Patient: sex M, age 60
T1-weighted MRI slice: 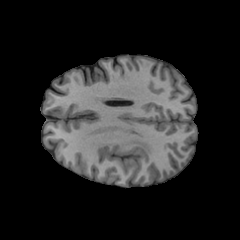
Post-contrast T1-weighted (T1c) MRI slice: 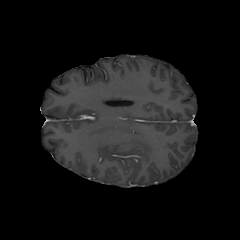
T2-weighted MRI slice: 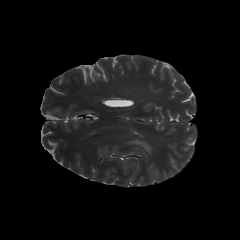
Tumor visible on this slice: yes
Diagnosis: Glioblastoma, IDH-wildtype
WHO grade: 4